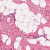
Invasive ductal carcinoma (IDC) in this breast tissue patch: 0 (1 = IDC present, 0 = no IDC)